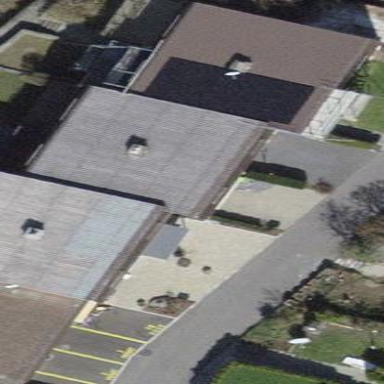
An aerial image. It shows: Semidetached house.